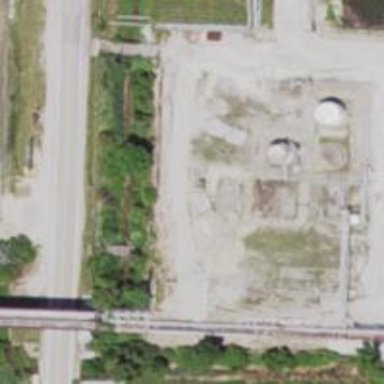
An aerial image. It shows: Storage tank with man-made structure.